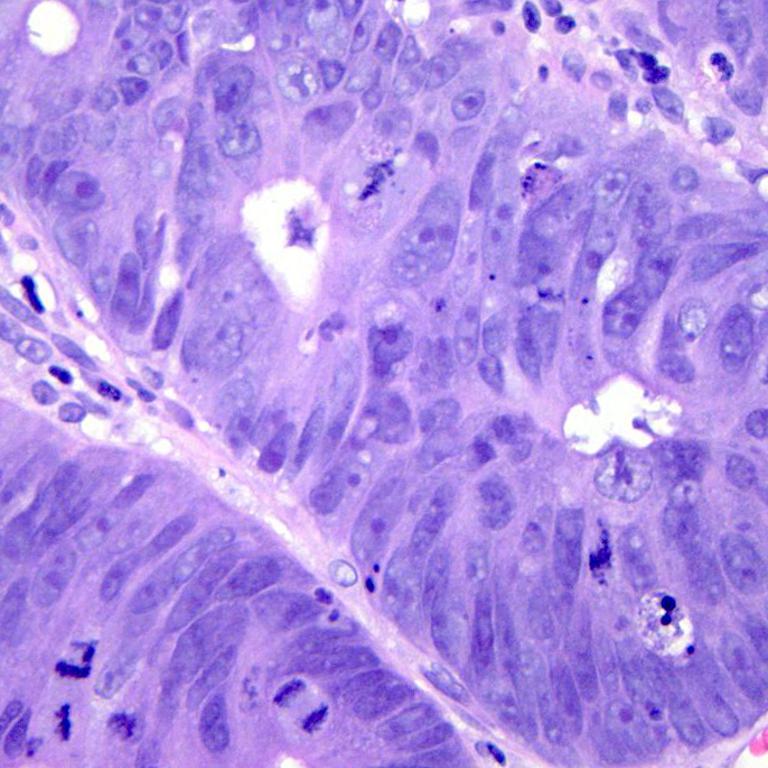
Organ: colon
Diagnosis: adenocarcinomas